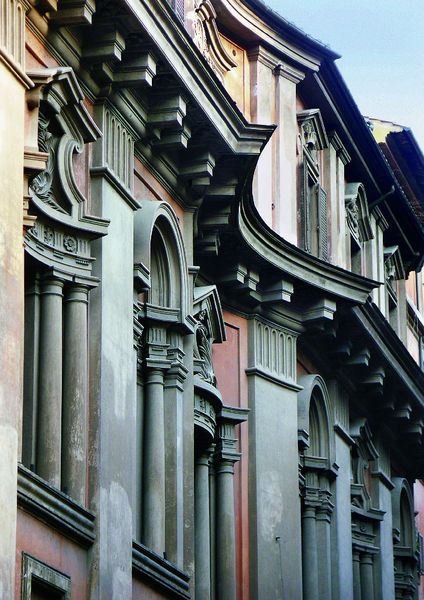
Titel: Palazzo della Propaganda Fide in Rom
Künstler: Francesco Borromini
Standort: Rom, Palazzo della Propaganda Fide (EU - I - Latium)
Schlagwörter: blau, himmel, gelb, fenster, grau, pfeiler, säule, säulen, dach, gebäude, haus, rot, ornament, architektur, barock, rosa, fensterläden, bogen, fassade, wohnhäuser, giebel, pilaster, rundbogen, verzierung, balken, flucht, foto, arkade, fensterladen, wohnhaus, fries, sims, gesims, putz, eierstab, hasu, kapitel, traufe, halbsäulen